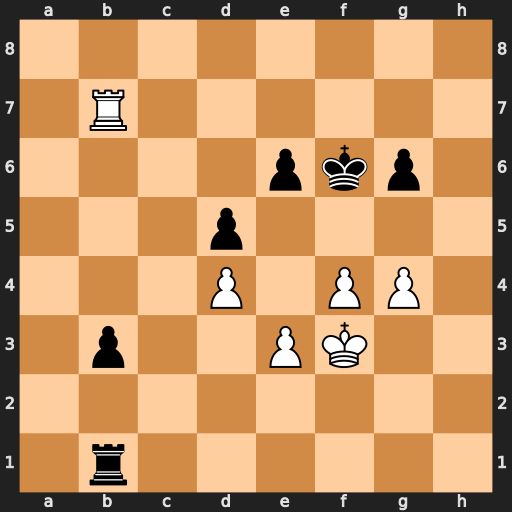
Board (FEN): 8/1R6/4pkp1/3p4/3P1PP1/1p2PK2/8/1r6
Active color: w
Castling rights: -
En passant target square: -
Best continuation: g5+ Kf5 Rf7#